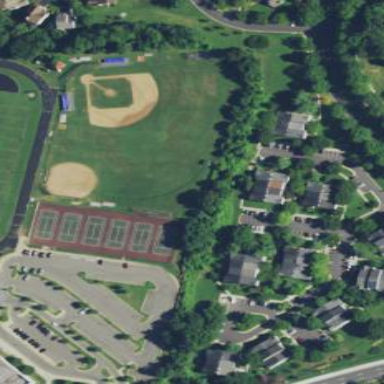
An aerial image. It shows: Baseball pitch for leisure land activities.